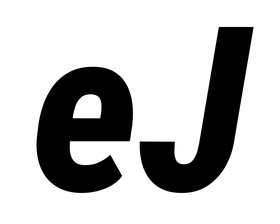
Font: Roboto-Italic_Condensed_ExtraBold_Italic